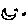
Label: moon